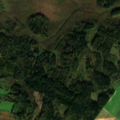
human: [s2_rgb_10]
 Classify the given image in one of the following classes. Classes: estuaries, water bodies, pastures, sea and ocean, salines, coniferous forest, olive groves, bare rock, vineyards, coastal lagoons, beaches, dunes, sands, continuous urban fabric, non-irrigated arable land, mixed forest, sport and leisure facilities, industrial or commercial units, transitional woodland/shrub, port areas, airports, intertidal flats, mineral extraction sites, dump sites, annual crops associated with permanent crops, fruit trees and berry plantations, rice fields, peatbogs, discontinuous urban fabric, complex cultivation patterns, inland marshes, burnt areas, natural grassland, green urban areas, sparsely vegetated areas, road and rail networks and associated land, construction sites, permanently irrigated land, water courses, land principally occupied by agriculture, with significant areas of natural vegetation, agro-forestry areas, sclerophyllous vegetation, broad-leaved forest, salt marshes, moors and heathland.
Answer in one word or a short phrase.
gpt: non-irrigated arable land, land principally occupied by agriculture, with significant areas of natural vegetation, coniferous forest, transitional woodland/shrub, inland marshes